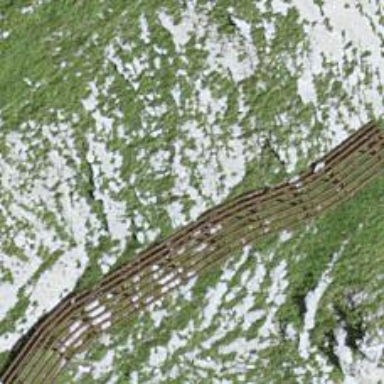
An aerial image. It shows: Snow fence that is man-made.